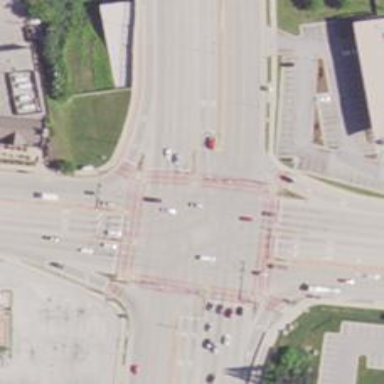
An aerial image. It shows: Footway located on traffic island.